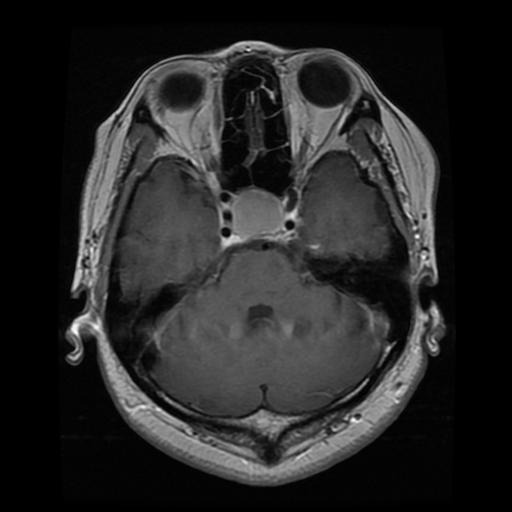
Label: pituitary